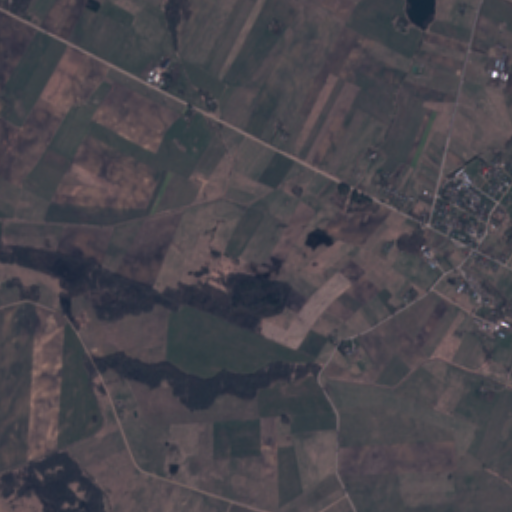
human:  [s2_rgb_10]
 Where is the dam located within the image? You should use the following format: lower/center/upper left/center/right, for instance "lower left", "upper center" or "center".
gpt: The dam is located in the upper right of the image.
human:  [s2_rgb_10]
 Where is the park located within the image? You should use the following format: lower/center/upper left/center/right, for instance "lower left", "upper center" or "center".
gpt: The park is located in the center right of the image.
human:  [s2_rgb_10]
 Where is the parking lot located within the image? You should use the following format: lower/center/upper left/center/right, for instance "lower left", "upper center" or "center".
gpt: The parking lot is located in the center right of the image.
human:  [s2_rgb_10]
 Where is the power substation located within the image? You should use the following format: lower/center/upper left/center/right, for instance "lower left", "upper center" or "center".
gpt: The power substation is located in the upper right of the image.
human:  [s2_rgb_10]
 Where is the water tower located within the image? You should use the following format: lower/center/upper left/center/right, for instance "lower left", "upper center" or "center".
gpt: The water tower is located in the upper right of the image.
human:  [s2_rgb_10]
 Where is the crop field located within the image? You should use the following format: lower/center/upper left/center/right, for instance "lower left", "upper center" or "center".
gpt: There is no crop field in the image.